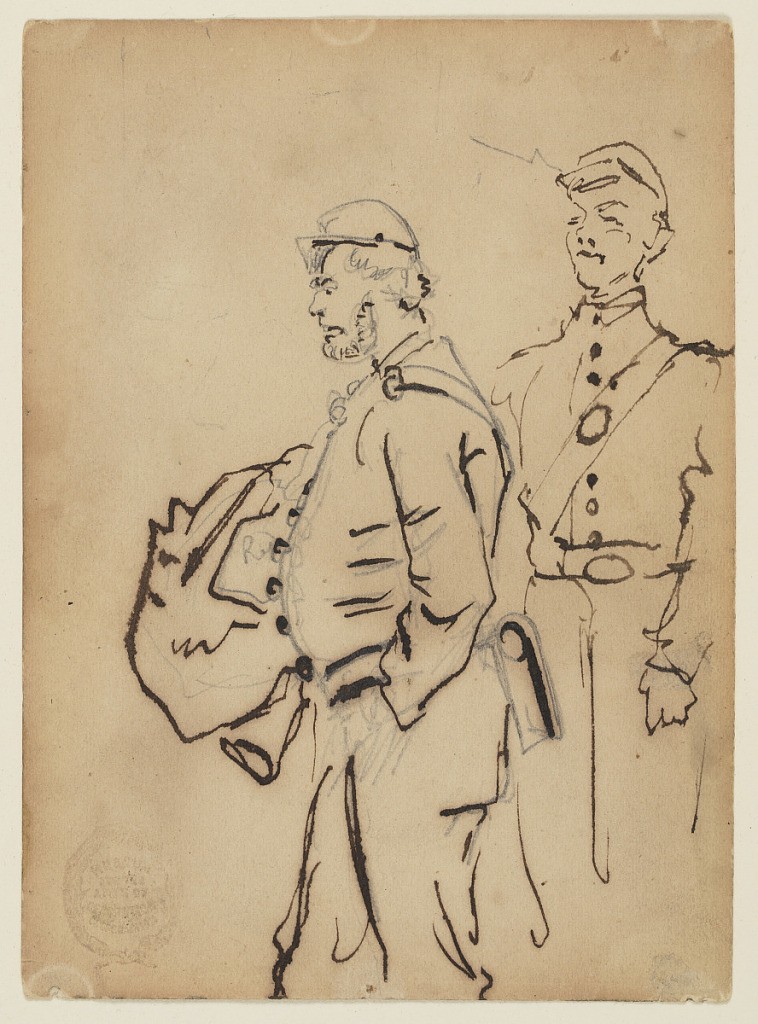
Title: Sketches of Soldiers
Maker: Winslow Homer, American, 1836–1910
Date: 1862
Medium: Graphite, heightened with pen and ink on pasteboard
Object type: Drawing
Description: Recto: Vertical view of two soldiers, shown in three-quarter length, with color notations.

Verso:  Slight sketches in graphite, including one of soldier resting on a rifle with fixed bayonet.